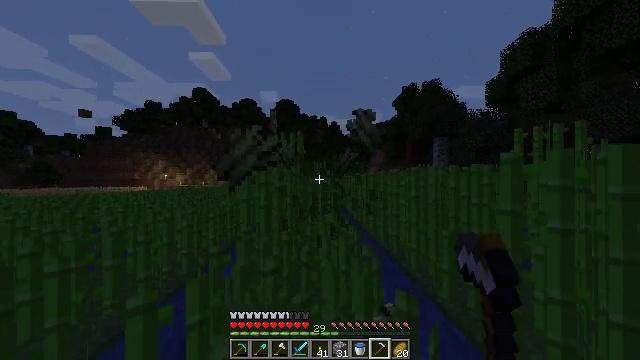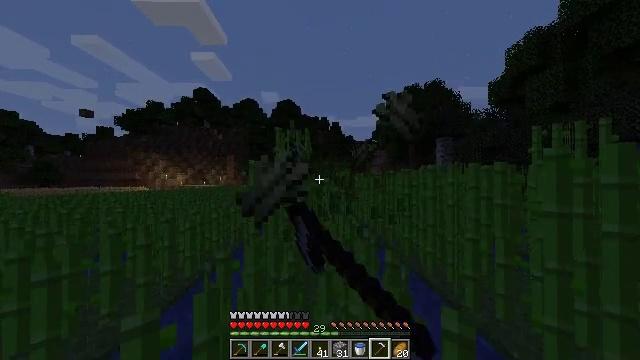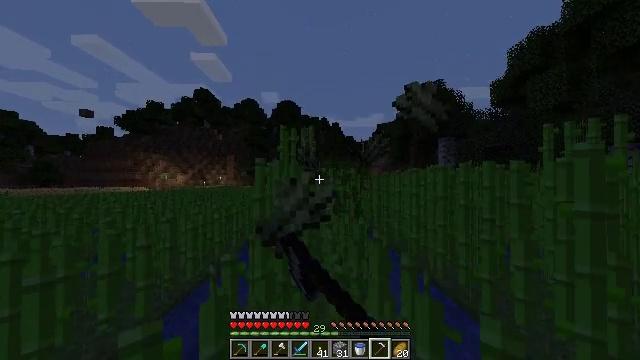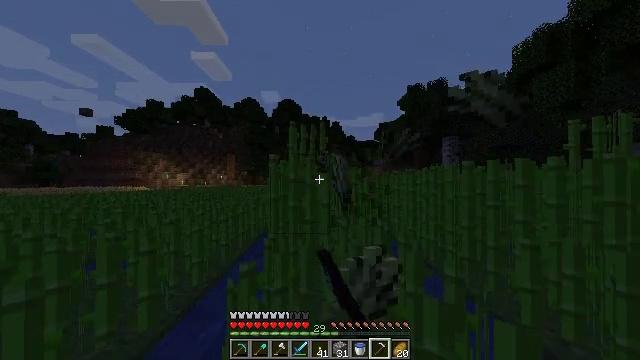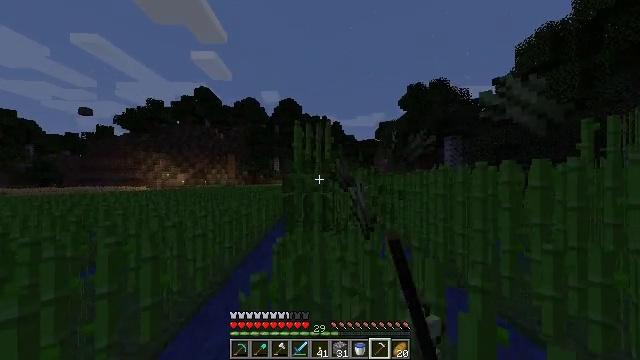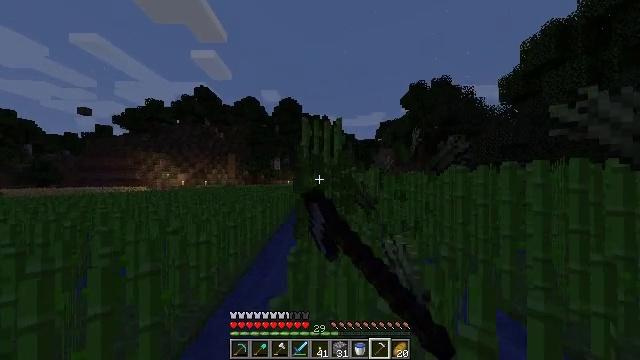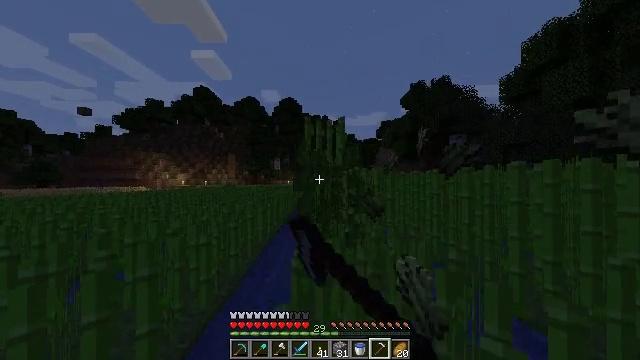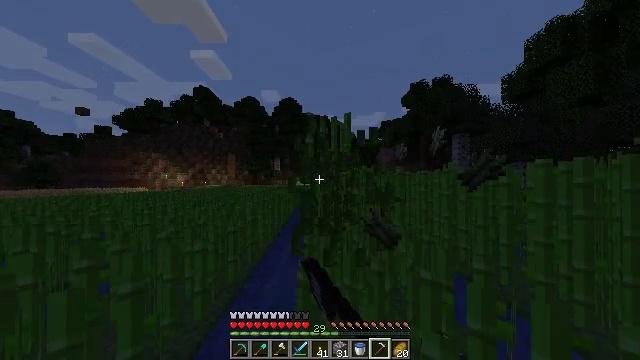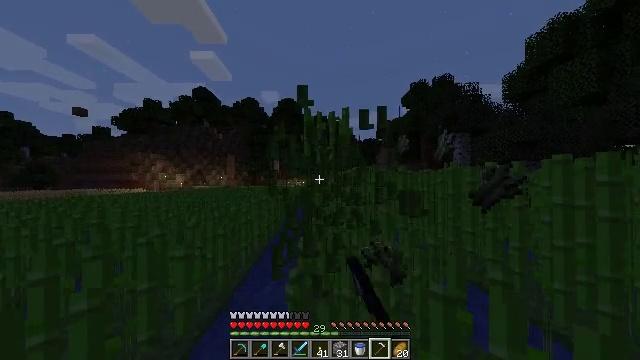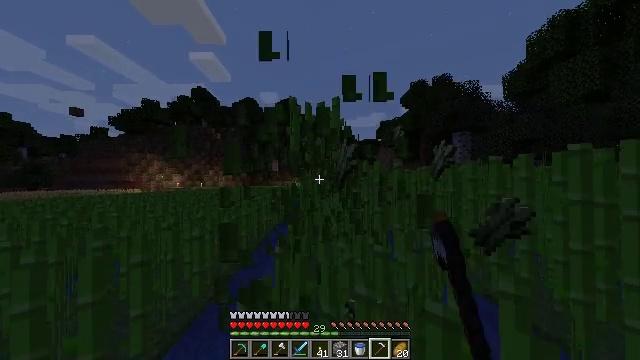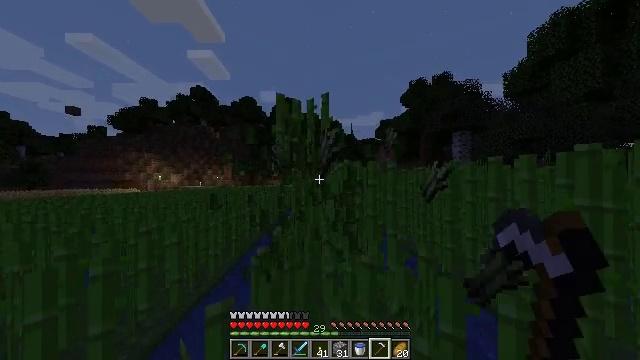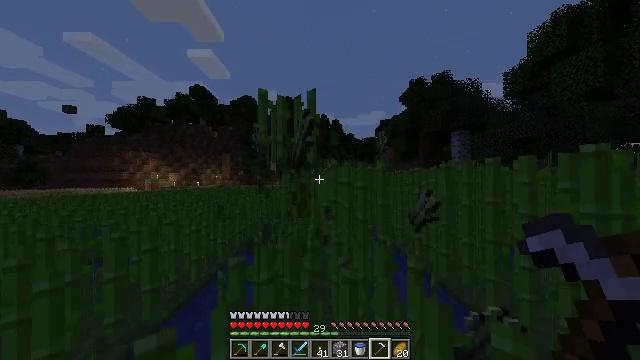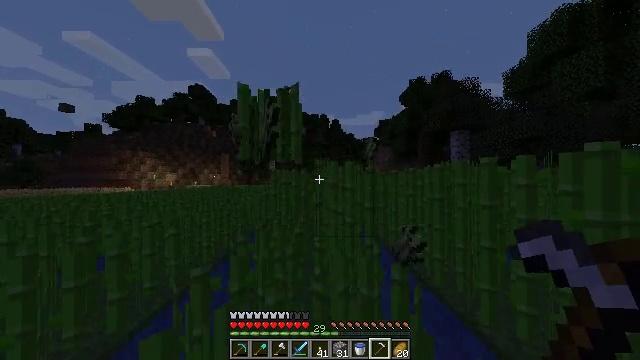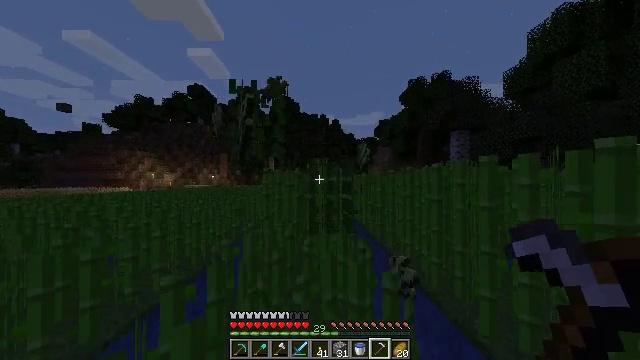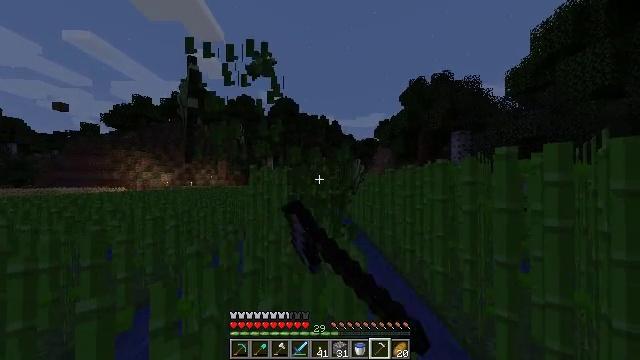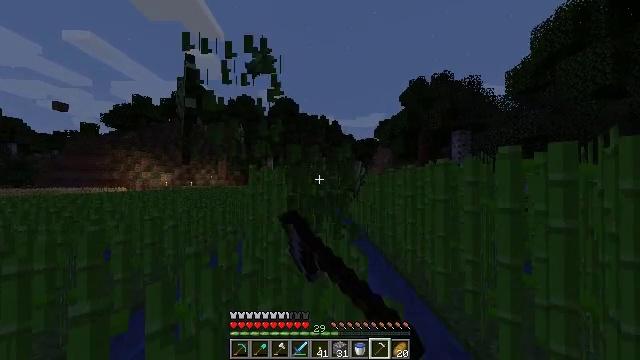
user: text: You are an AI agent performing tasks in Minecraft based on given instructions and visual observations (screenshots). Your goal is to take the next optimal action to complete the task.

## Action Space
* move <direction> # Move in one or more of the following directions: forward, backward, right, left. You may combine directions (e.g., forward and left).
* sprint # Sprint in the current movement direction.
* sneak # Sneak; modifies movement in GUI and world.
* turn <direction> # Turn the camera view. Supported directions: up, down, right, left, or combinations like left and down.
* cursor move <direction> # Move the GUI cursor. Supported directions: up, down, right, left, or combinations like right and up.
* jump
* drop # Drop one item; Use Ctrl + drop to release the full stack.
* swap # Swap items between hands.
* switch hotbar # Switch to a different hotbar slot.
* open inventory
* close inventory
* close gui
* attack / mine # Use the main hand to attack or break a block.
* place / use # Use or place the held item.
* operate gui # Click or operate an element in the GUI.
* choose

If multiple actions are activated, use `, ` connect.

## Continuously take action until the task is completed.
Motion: motion action
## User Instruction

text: Harvest sugar cane from the plant.
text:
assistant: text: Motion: move forward and move left, sprint, attack / mine
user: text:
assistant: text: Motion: move forward and move left, sprint, attack / mine
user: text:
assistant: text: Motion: move forward and move left, sprint, attack / mine
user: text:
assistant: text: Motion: move forward and move left, sprint, attack / mine
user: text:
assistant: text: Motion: move forward, sprint, attack / mine
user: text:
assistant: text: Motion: move forward, sprint, attack / mine
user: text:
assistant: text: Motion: move forward and move right, sprint, attack / mine
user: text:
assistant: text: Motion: move forward and move right, sprint, attack / mine
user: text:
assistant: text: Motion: move forward and move right, sprint, attack / mine
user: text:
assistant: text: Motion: move forward and move right, sprint, attack / mine
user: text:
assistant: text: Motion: move forward and move right, sprint, attack / mine
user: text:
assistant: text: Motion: move forward and move right, sprint, attack / mine
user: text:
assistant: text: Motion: move forward, sprint, attack / mine
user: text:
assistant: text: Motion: move forward, sprint, attack / mine
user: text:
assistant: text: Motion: move forward and move left, sprint, attack / mine
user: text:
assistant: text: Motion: move forward and move left, sprint, attack / mine
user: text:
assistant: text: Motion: move forward and move left, sprint, attack / mine
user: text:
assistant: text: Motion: move forward and move left, sprint, attack / mine
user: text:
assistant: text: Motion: move forward and move left, sprint, attack / mine
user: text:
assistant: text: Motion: move forward and move left, sprint, attack / mine
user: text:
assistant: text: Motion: move forward, sprint, attack / mine
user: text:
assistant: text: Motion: move forward and move right, sprint, attack / mine
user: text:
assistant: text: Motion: move forward and move right, sprint, attack / mine
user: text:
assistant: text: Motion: move forward and move right, sprint, attack / mine
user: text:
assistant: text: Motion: move forward and move right, sprint, attack / mine
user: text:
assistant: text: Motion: move forward and move right, sprint, attack / mine
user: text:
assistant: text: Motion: move forward, sprint, attack / mine
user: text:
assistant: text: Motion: move forward, sprint, attack / mine
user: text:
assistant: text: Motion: move forward, sprint, attack / mine
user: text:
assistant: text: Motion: move forward, sprint, attack / mine